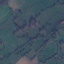
Land use / land cover: Pasture